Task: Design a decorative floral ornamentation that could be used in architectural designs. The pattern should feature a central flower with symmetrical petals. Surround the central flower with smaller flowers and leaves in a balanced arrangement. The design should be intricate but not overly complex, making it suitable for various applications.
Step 1064:
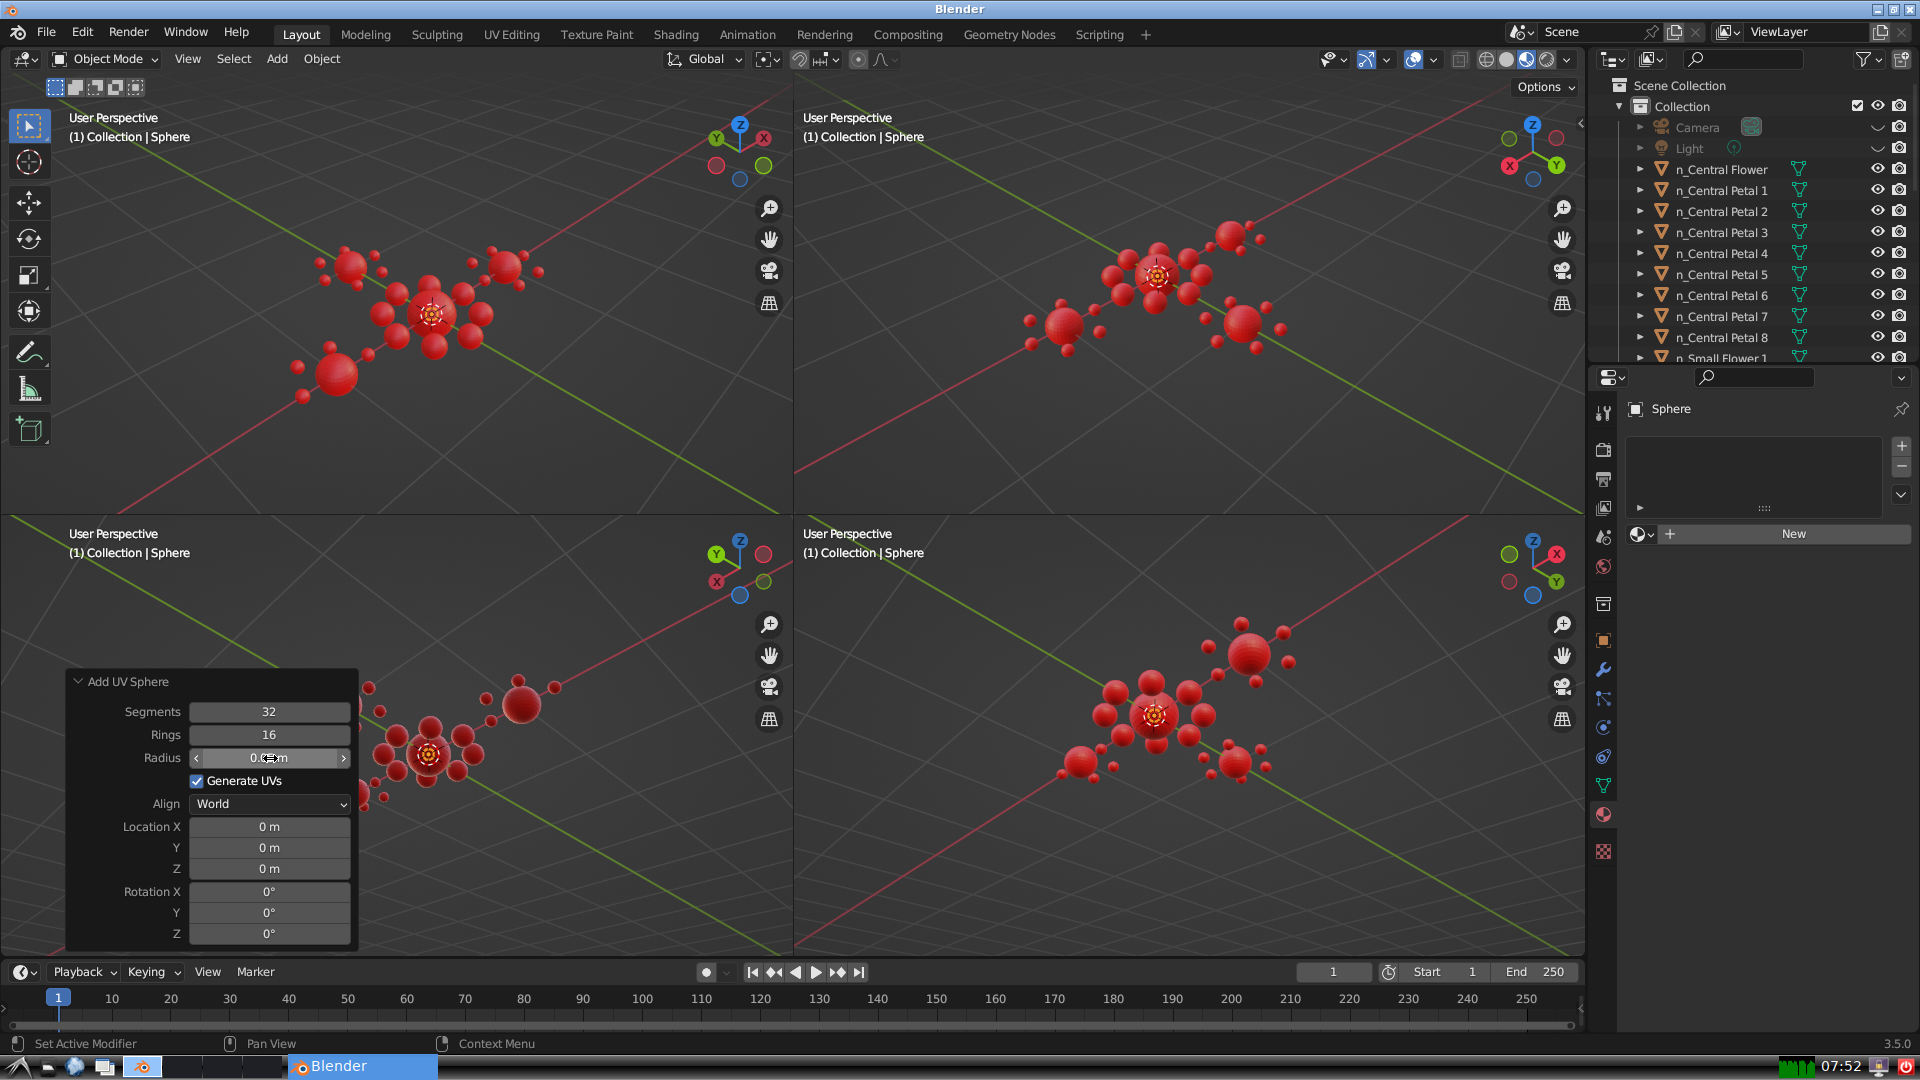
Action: click: no